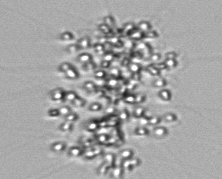
Label: Chaetoceros_didymus_TAG_external_flagellate